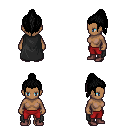
a pixel art fantasy rpg character, female body template, human, dark skin, black cape, red pants, black long topknot hairstyle, maroon shoes, four views (front, back, left, right), 2x2 character sprite sheet, small pixel art, hard edges, no anti-aliasing